Interaction volume radius: 5 \u00c5
Interaction volume height: 15 \u00c5
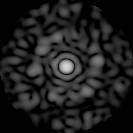
Disorder parameter: 0.8759